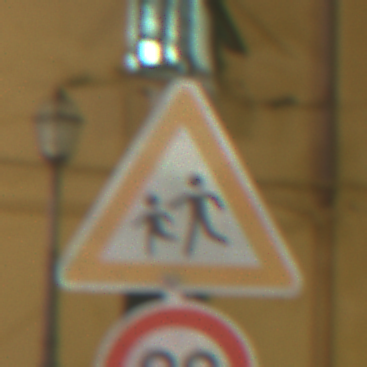
Verkehrszeichen: KinderRechts
Zusatzzeichen unten: Geschwindigkeit90
Umgebung: Outdoor, Urban
Tageszeit: Night
Wetter: PartlyCloudy
Licht: Artificial
Jahreszeit: NotSpecified
Kontrast: HighContrast